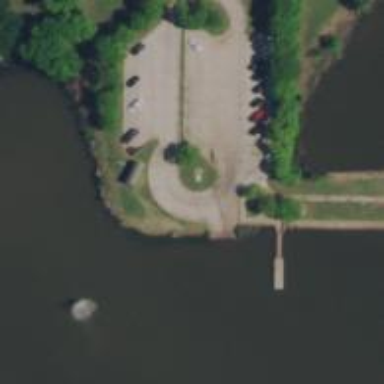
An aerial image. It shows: Slipway on leisure land.